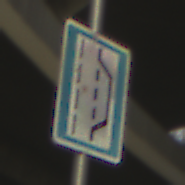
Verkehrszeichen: NothalteUndPannenbucht
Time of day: SunriseSunset
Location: Outdoor (Suburban)
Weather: PartlyCloudy
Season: NotSpecified
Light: Natural